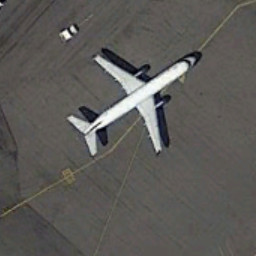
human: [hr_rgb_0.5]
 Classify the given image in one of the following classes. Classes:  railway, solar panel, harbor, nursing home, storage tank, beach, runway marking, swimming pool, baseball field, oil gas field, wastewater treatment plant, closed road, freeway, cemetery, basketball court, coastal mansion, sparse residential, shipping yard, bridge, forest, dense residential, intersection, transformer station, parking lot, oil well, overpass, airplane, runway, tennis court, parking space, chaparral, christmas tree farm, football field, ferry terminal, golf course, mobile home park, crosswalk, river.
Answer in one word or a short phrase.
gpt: airplane